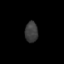
Tissue: skin
Cell type: Epithelial cells
Senescence score: 0.2451
Nuclear area (px): 261
Mean DAPI intensity: 59.644